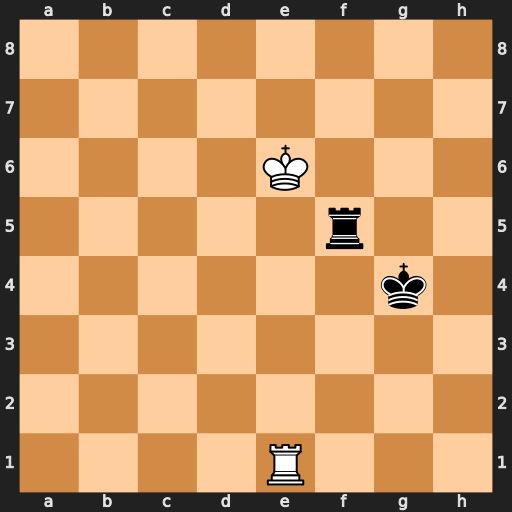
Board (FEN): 8/8/4K3/5r2/6k1/8/8/4R3
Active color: w
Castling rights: -
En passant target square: -
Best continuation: Rg1+ Kf4 Rf1+